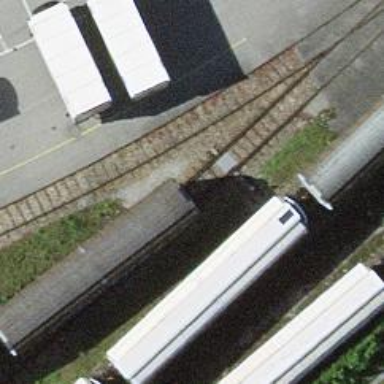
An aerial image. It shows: Railway switch.